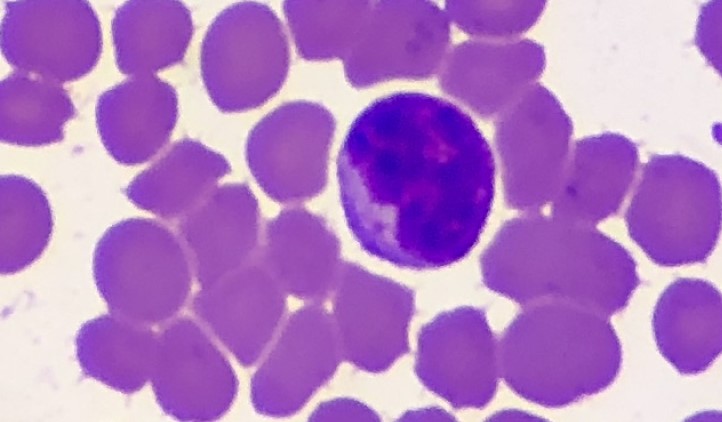
White blood cell type: Lymphocyte